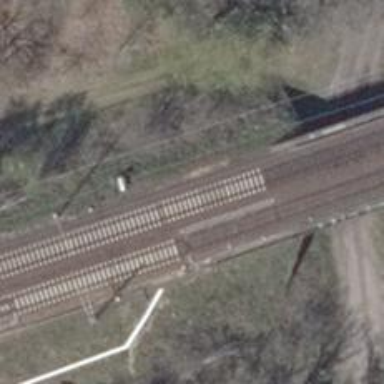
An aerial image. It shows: Junction on the railway.